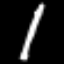
Label: pencil